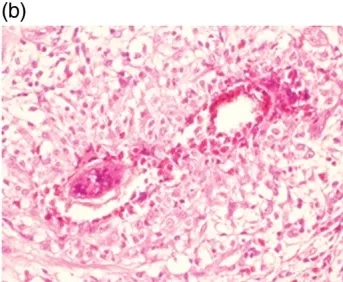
Histopathology of right upper lobe wedge biopsy. Granulomatous inflammation with numerous eosinophils surrounding schistosome eggs (H&E, 200x).
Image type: pathology (h&e)